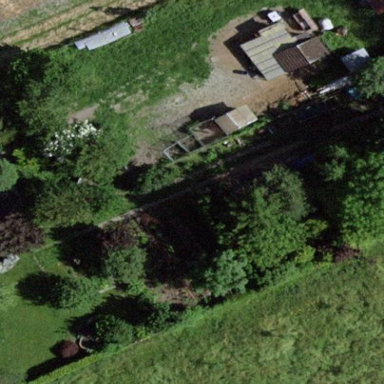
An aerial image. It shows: Orchard.